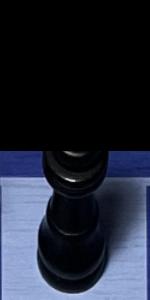
Label: King_Black